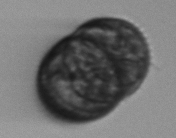
Label: Margalefidinium